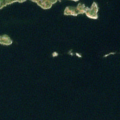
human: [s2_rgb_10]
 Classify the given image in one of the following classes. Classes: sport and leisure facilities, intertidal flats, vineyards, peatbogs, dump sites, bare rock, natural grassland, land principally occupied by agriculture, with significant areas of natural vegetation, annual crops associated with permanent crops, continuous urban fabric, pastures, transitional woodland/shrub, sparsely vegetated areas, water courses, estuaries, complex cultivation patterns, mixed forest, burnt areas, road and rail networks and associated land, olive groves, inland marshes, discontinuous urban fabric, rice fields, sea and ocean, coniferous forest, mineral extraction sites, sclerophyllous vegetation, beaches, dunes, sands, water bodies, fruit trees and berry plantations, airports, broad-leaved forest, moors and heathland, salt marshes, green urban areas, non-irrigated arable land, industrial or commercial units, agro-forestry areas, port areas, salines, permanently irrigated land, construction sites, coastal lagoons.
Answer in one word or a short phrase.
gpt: transitional woodland/shrub, sea and ocean